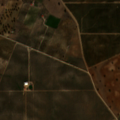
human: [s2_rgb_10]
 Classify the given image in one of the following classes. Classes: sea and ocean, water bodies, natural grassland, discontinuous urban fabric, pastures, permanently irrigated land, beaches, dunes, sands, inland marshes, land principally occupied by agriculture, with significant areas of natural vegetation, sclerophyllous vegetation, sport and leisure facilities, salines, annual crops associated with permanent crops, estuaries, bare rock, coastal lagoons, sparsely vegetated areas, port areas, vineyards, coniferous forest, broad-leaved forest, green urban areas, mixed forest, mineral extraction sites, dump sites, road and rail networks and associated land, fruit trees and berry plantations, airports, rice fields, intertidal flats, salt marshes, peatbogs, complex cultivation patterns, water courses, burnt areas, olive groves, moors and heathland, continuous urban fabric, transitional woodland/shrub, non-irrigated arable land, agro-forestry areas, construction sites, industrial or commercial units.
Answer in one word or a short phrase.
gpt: non-irrigated arable land, olive groves, agro-forestry areas